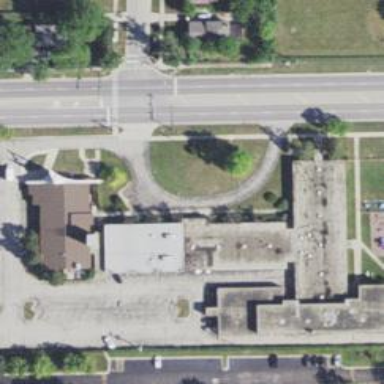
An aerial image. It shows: School.